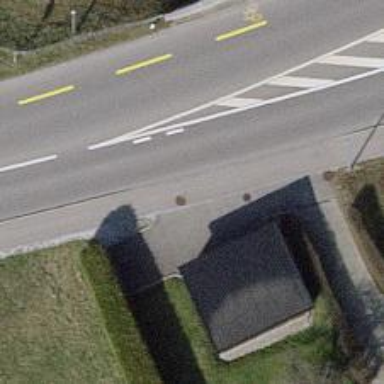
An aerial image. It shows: Unmarked crossing on the road.